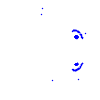
Particle: pion